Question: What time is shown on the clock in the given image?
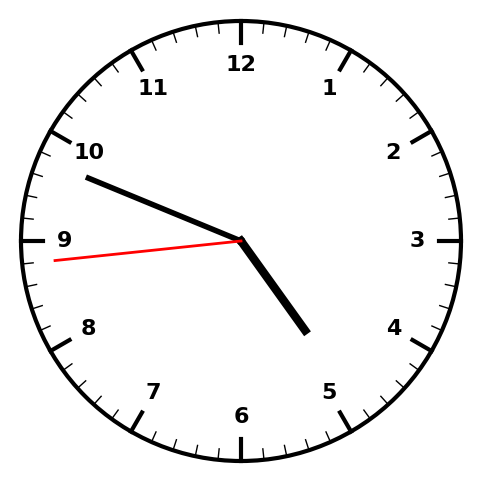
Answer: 04:48:44